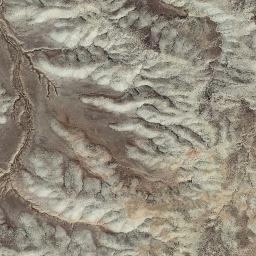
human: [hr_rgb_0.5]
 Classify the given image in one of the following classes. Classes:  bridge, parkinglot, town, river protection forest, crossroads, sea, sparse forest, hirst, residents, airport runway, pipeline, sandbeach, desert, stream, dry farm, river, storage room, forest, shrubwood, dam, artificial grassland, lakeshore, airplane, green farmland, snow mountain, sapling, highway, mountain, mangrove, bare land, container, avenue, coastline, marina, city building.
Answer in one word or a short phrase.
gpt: mountain